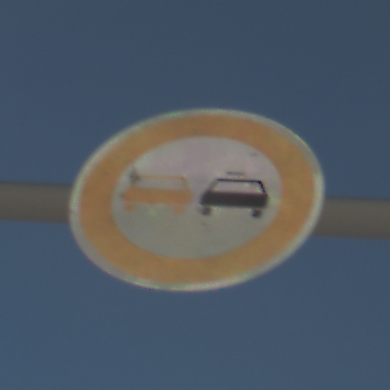
Verkehrszeichen: Ueberholverbot
Umgebung: Outdoor, Suburban
Tageszeit: MorningAfternoon
Wetter: PartlyCloudy
Licht: Natural
Jahreszeit: NotSpecified
Kontrast: HighContrast